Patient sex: F
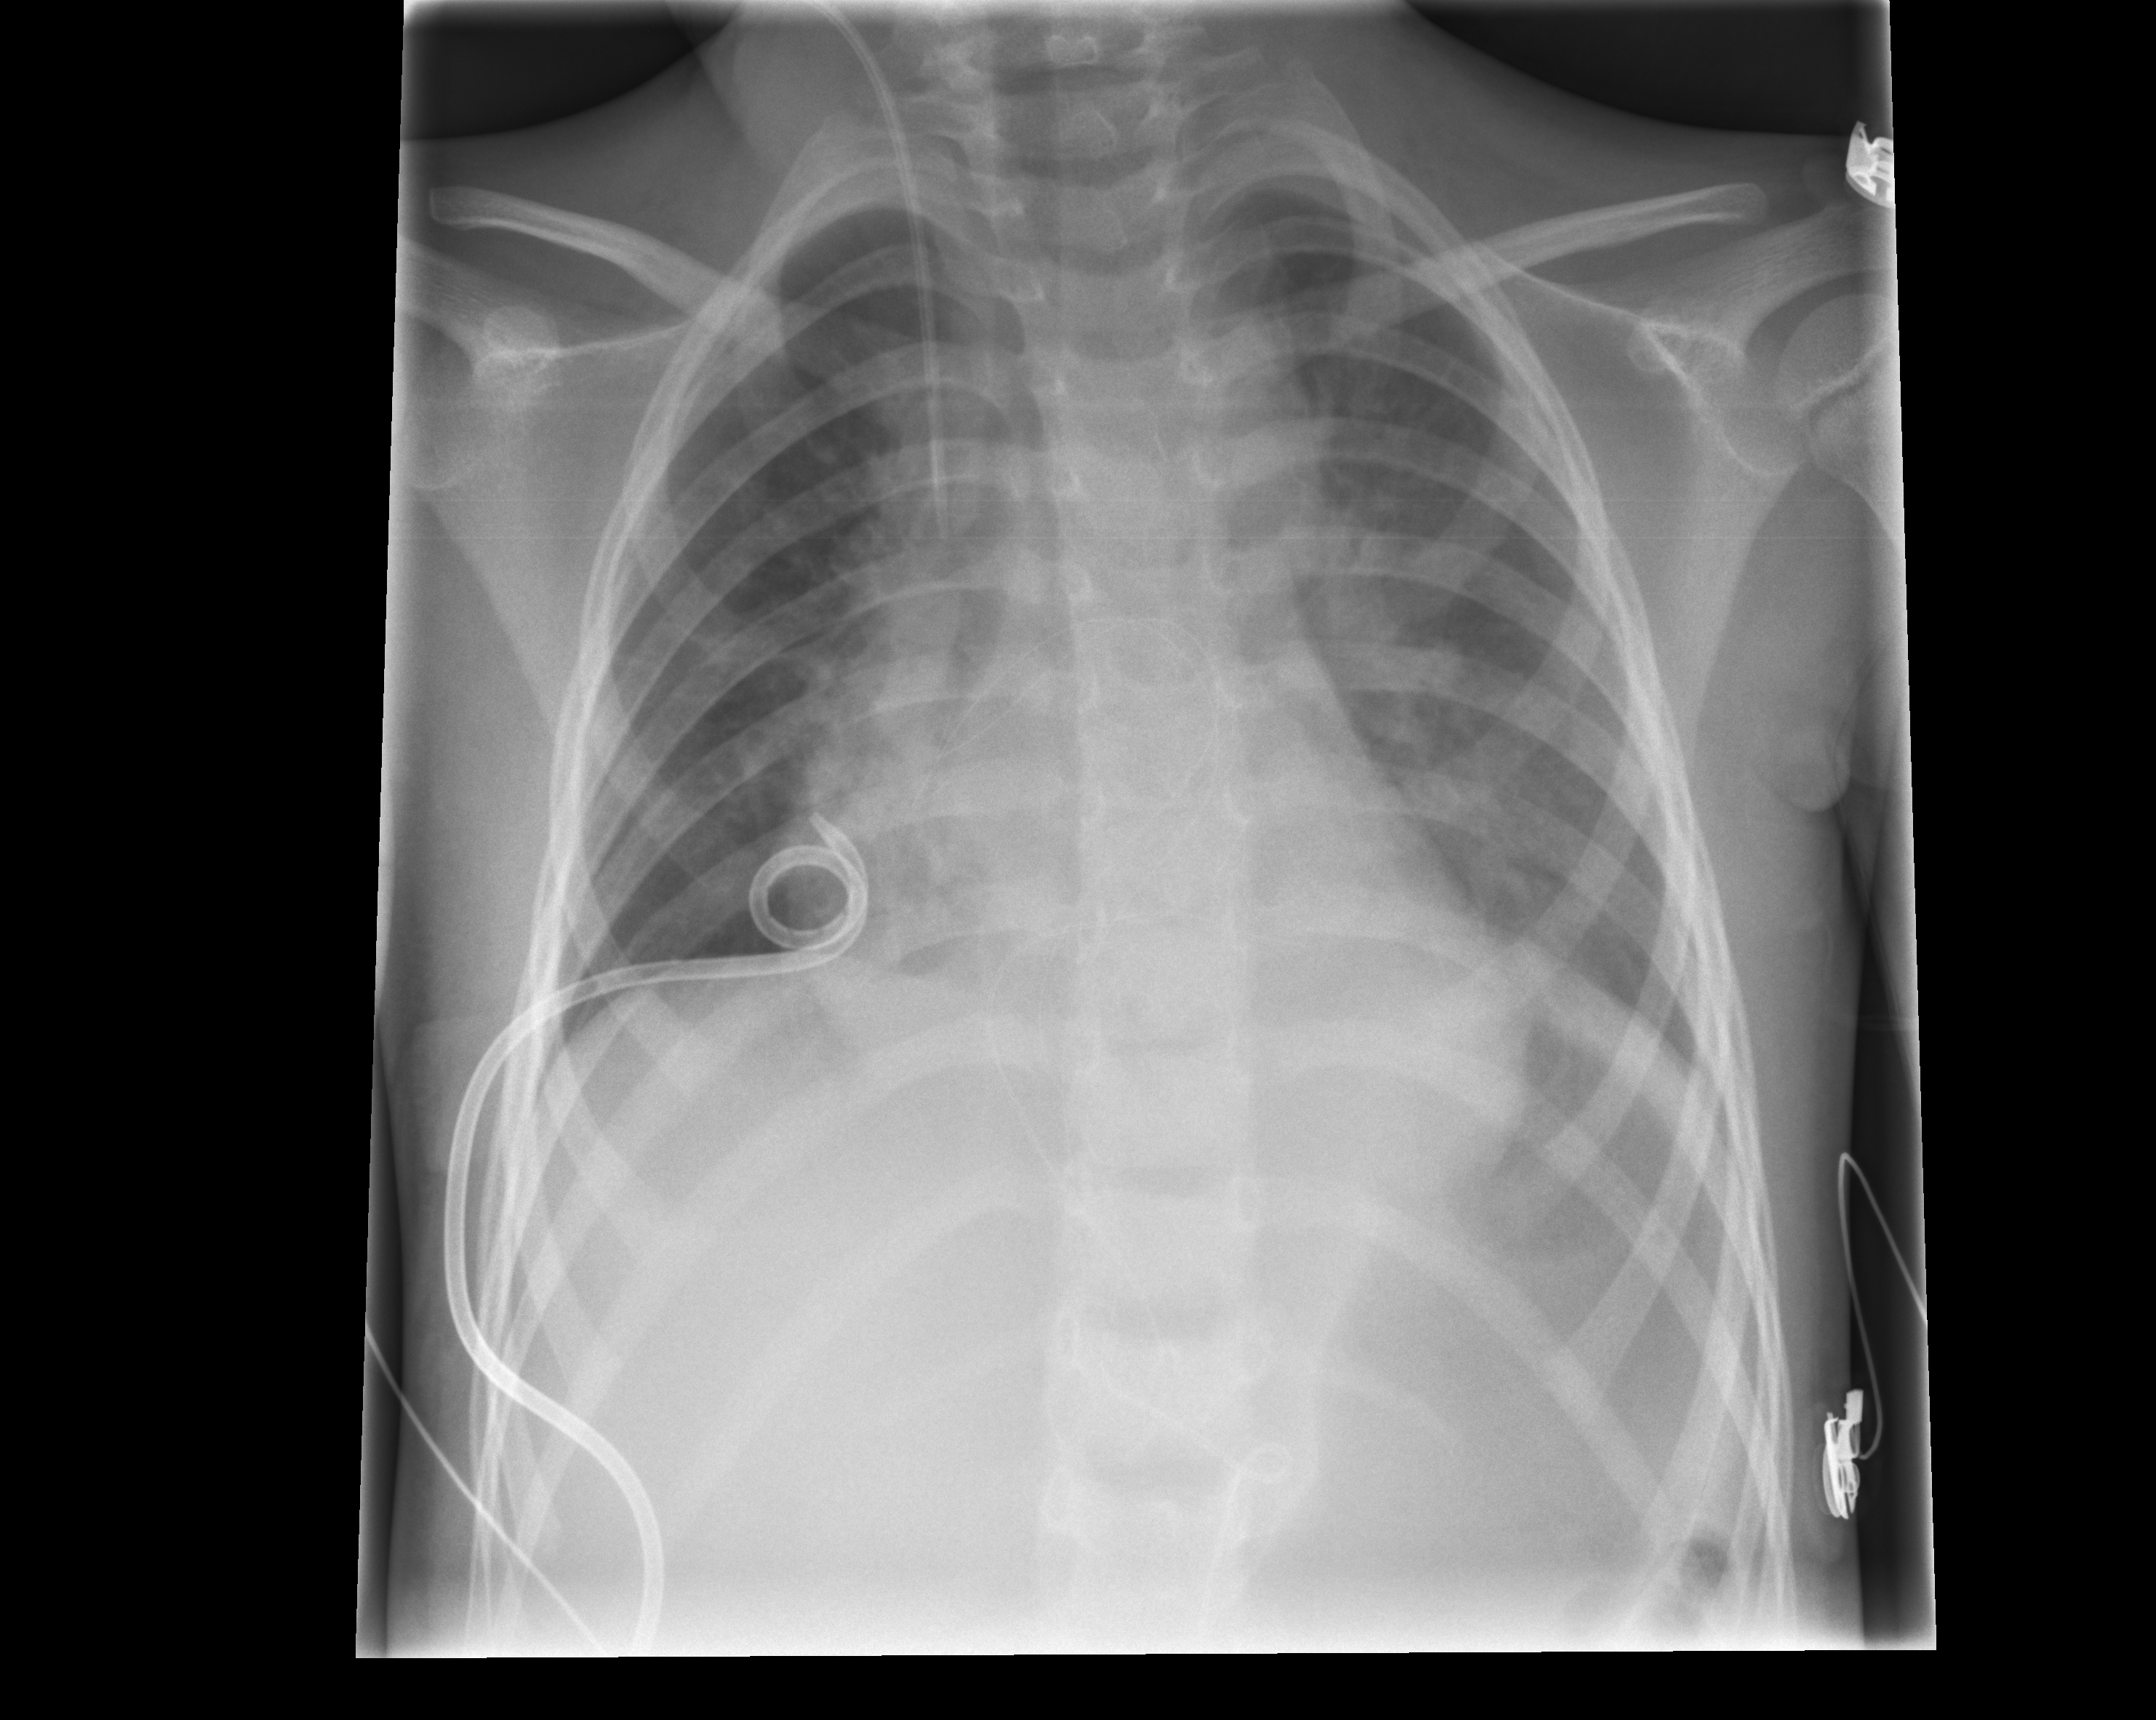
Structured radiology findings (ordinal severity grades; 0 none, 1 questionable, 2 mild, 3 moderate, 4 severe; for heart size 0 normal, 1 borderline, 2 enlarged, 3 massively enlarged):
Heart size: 1
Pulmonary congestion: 2
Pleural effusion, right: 0
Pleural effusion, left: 0
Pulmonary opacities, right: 0
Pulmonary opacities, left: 0
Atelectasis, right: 0
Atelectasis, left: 0